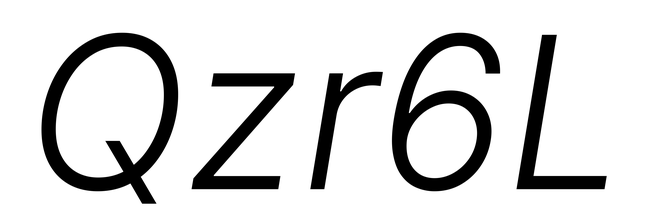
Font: Inter-Italic_Light_Italic